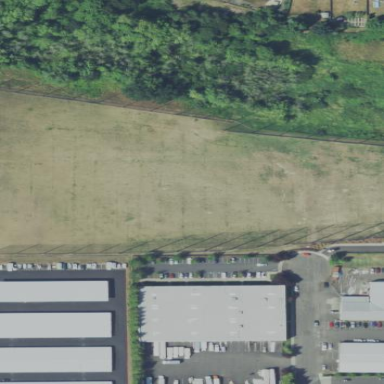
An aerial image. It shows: Golf driving range on grass land.